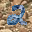
Label: 2